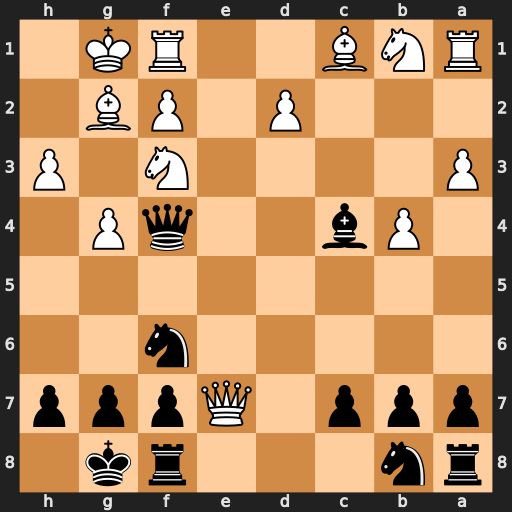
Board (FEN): rn3rk1/ppp1Qppp/5n2/8/1Pb2qP1/P4N1P/3P1PB1/RNB2RK1
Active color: b
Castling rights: -
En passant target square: -
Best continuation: Bxf1 Qe3 Qxe3